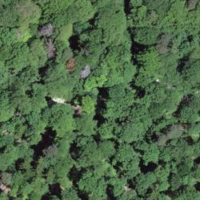
EUNIS habitat code: 44
Species observed at this site:
Daphne laureola
Mercurialis perennis